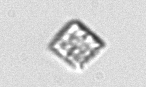
Label: Bacillariophyceae_morphotype1